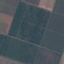
Land use / land cover: PermanentCrop